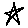
Label: star